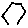
Label: hexagon